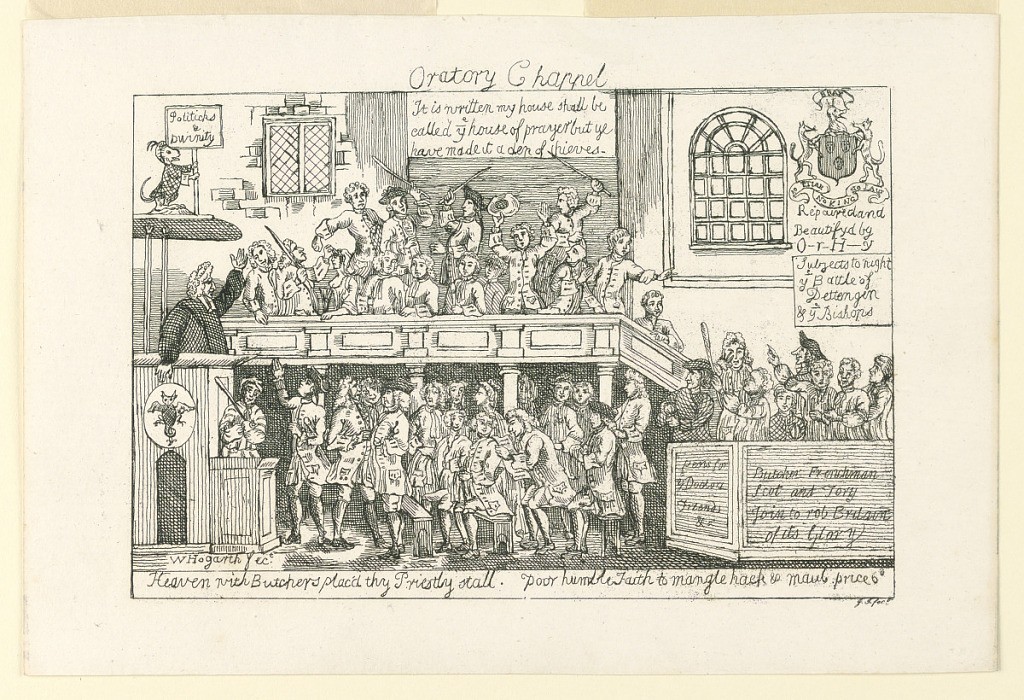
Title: Oratory Chapel
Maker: Jane Ireland, British
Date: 1794
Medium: Etching on paper
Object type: Print
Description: A satire of a service in a chapel. At left a pastor in chancel. Numerous figures in chapel who seem to be talking. Several slogans on walls.